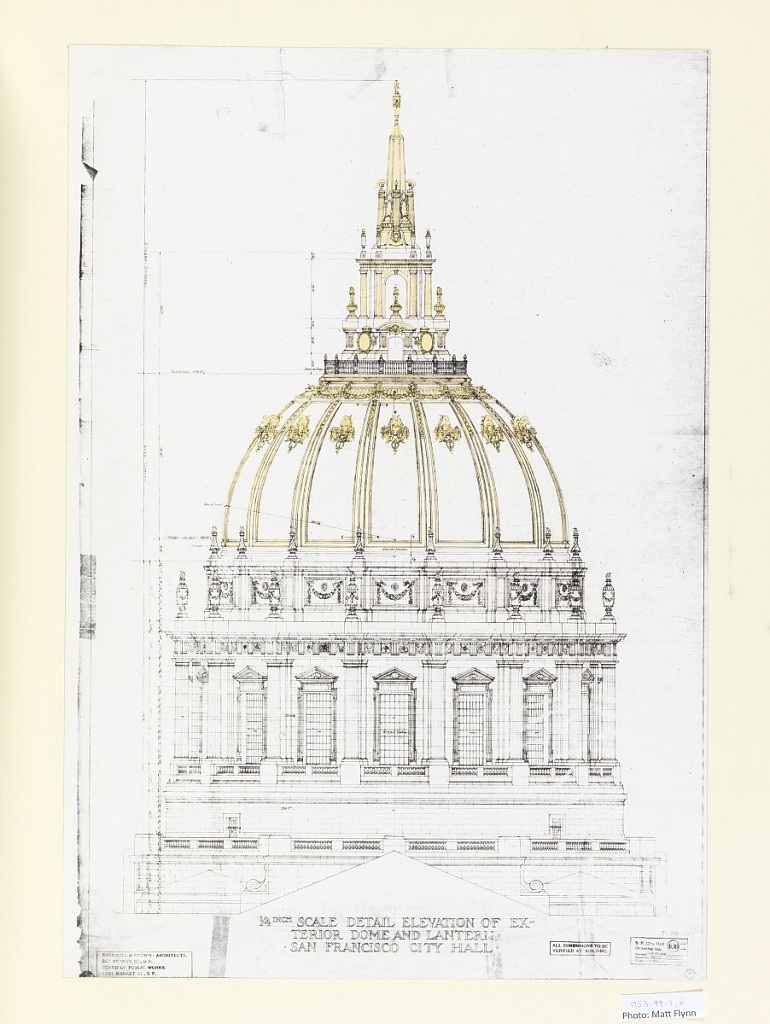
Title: Architectural working drawings of the San Francisco City Hall
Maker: John Bakewell Jr., 1872 – 1963
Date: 1913–16
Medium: Photostat on paper, with yellow crayon additions
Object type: Print
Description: Portfolio containing 23 photostats of the principal working drawings for the San Francisco City Hall, constructed between 1913 and 1916, and explanatory sheet giving the history of the building's construction. Drawings are of ground plan, elevations, dome, interior and exterior architectural decoration.